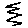
Label: zigzag